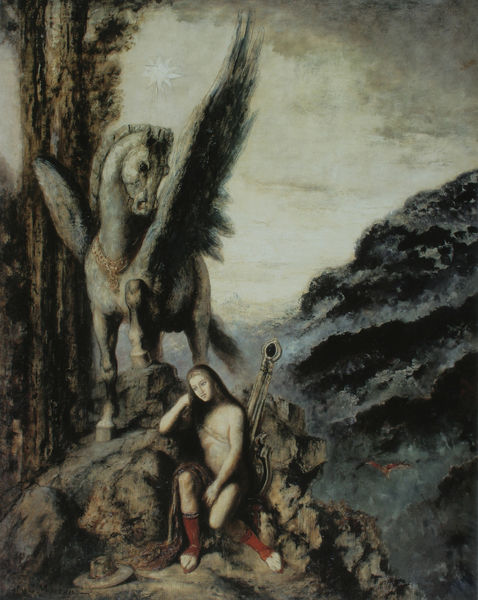
Titel: Der reisende Poet
Künstler: Gustave Moreau
Standort: Paris
Institution: Musée Gustave Moreau
Schlagwörter: adler, baum, berg, blau, dunkel, felsen, flügel, gemälde, held, himmel, mann, nackt, vogel, wasser, weiß, wolken, bäume, landschaft, mädchen, sitzen, abend, braun, frau, grau, hut, schmuck, schwarz, rot, tuch, malerei, arm, federn, inkarnat, mensch, silber, stehen, stein, steine, taube, tod, instrument, öl, baumstamm, hügel, vögel, figur, gewand, gold, haare, gitarre, musiker, person, wald, fliegen, pferd, hufe, mähne, wellen, stab, berge, fels, gebirge, kette, barun, rast, blue, hat, men, oil, red, soldier, sword, white, women, black, dark, gray, grey, hair, lady, painting, portrait, seated, sit, sitting, symbolism, woman, riemen, sitzt, melancholie, muse, brown, nachdenken, strümpfe, antike, denken, gestützt, stern, schweben, abgrund, baun, schwert, waffe, mythologie, hufen, hand, jüngling, wood, sad, smoke, cloud, clouds, greek, harp, man, mythology, naked, nude, rock, rocks, skin, sky, stone, tree, nüstern, amazone, krieger, head, hill, house, landscape, mountain, mountains, sea, see, water, perseus, sun, trees, nüster, brave, feet, laute, lautenspieler, forest, night, geflügelt, hirte, wilderness, army, bird, boots, fly, flying, kight, myth, story, ausruhen, pegasus, necklace, leaning, wings, dunkle farben, bright, valley, arms, leaves, music, mythological, trunk, beauty, shoes, thinking, shapes, war, horse, god, hero, mythical, shield, winged, sandal, beautiful, figure, long hair, stare, hoof, resting, sleep, canvas, hooves, geflügeltes pferd, act, fog, mist, strap, naclt, branch, stones, glance, wing, dream, haar, rest, star, hoofs, mane, guitar, harm, weapon, crossbow, melancholy, contemplating, leggings, fantasy, lost, thought, bow and arrow, amrs, socks, pegasis, pegusis, redon, athena, banjo, moreau, toes, unicorn, lava, lyre, bark, odilon, mountaintop, orpheus, taubwe, amazon, brace, jewlery, winged horse, treee, horse with wings, citar, archer, sun\, kaked, eerie, red stockings, musical instrument, harness, red socks, horsefuck, pferdn, e-gitarre, shos, time period, descriptive, etoile